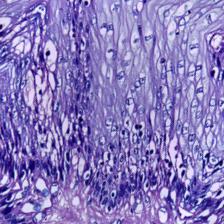
Diagnosis: Normal